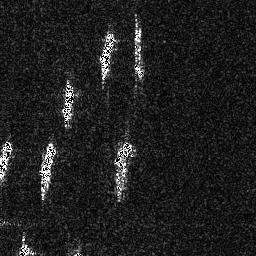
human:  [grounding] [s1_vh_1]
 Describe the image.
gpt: In the satellite image, there is  <ref>2 medium ship </ref> <box>[[14, 54, 21, 76, 0], [0, 53, 5, 71, 0]]</box> located at left,  <ref>1 small ship </ref> <box>[[43, 54, 50, 64, 0]]</box> located at center,  <ref>1 small ship </ref> <box>[[23, 32, 28, 46, 0]]</box> located at left,  <ref>2 medium ship </ref> <box>[[37, 11, 44, 25, 0], [50, 12, 55, 30, 0]]</box> located at top.